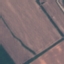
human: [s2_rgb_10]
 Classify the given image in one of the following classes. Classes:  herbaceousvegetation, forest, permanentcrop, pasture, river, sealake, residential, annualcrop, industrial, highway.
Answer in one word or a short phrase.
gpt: AnnualCrop